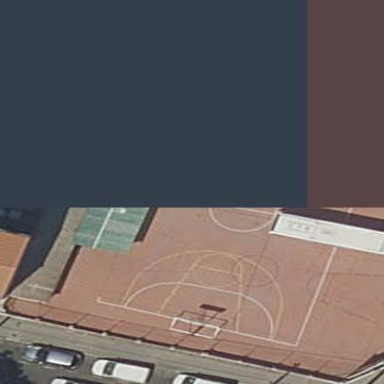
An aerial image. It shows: Basketball court in the leisure land pitch.